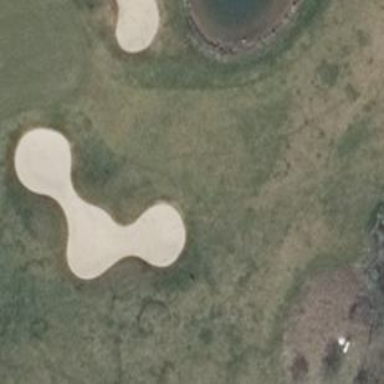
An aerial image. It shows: Golf bunker filled with sandy terrain.